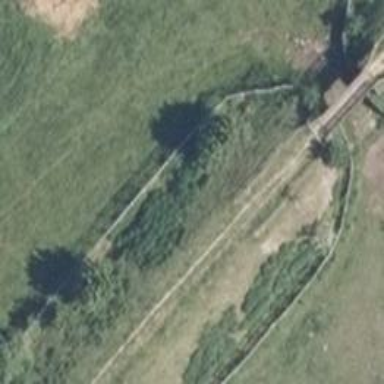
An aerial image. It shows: Track road with grade3 embankment.